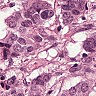
Metastatic tissue present: yes